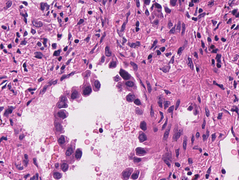
Tumor epithelial tissue: yes
Tumor-associated stroma tissue: yes
Normal tissue: no